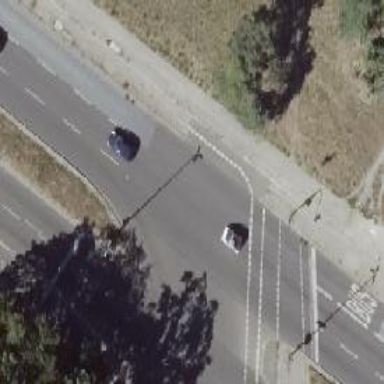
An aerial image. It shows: Secondary road with asphalt surface and cycle track on the right side.